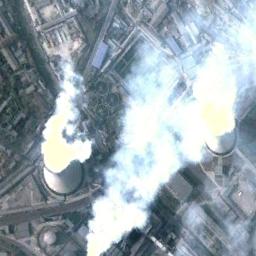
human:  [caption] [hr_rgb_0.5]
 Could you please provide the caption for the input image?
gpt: Many buildings of different shapes are next to the thermal power station .

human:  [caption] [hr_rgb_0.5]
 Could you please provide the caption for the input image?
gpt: There are two identical thermal power stations in the middle of the lawn .

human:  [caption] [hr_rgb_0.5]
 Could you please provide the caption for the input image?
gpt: In the thermal power station there are neatly planned factories and good greening, and two cooling towers are steaming .

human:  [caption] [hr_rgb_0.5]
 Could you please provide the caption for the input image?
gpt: The thermal power station is next to some buildings and trees with white mist above .

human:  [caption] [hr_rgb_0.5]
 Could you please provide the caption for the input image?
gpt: There are some buildings and several chimneys on the thermal power station .